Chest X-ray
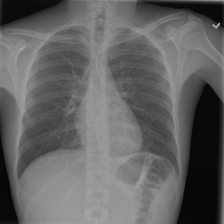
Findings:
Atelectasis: negative
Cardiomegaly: negative
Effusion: negative
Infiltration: negative
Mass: negative
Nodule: negative
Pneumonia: negative
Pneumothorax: negative
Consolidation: negative
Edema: negative
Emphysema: negative
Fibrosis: negative
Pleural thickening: negative
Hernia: negative